Question: I need to convert a PSD to HTML5/CSS. I'm having problems finding a definitive answer on what elements to use. My layout consists of a header, content/sidebar and footer. The template structure is below.
I understand you can use multiple header / footer elements with HTML5, I've got the main header/footer tags. The main problem I'm having is with the structure of the content.
I've got a main content area, and then a sidebar, the sidebar content doesn't really relate to the content. Within the sidebar I need to have multiple content boxes.
The content area has various sections, mainly a featured image with text on, and then the rest is just the page text.
From what I understand, using the '<section>' tag to define the content / sidebar isn't semantic as it's not content related, it's page structure / layout. Does my markup below look correct for the structure I'm trying to achieve?
'''
<header>
</header>
<div class="wrapper">
<div class="main">
<section id="featured-content">
<img />
<p>Featured text</p>
</section>
<section id="main">
<header><h2>Title</h2></header>
<p>The rest of content goes here</p>
</section>
</div>
<aside class="sidebar">
<section class="content-box">
<header>Box title</header>
<p>Box content</p>
</section>
<section class="content-box">
<header>Box title</header>
<p>Box content</p>
</section>
</aside>
</div>
<footer>
</footer>'
'''

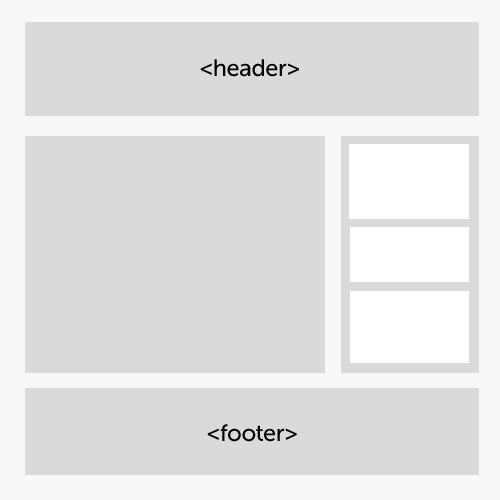
Answer: In general: If the 'header' only contains a heading, you could omit it.
If the main content of the page could stand on its own (e.g. like a blog post or similar), then you could use 'article' instead of 'section'.
As the '#featured-content' is some kind of abstract/summary of the main content, it should be part of the 'article'. It makes sense to include it in the 'header':
'''
<article>
<header>
<h2>(article title)</h2>
<img src="" alt="(article teaser image)">
<p>(article teaser text)</p>
</header>
<p>(article content)</p>
</article>
'''
(Only if the teaser is really complex (e.g. containing headings itself), it could get its own 'section'.)
Using 'aside' for the sidebar is correct, because its content is "tangentially related" to the whole page (!) and not only to the main content (in that case, it should be include in the 'article', too).
If all content blocks in that 'aside' are somewhat related, using 'section' inside of that 'aside' for each block is correct (but, depending on the actual content, 'article' could be appropriate, also). However, if the blocks inside of that 'aside' have no relation (easy test: do you find a heading for the whole 'aside'?), you could consider using a separate 'aside' for each of it:
'''
<div class="sidebar">
<aside>
<h2>...</h2>
</aside>
<aside>
<h2>...</h2>
</aside>
</div>
'''
So the structure could look like:
'''
<body>
<h1>...</h1> <!-- maybe with header -->
<article>
<h2>...</h2>
</article>
<aside>
<h2>...</h2> <!-- omit it or hide it visually -->
<section> <!-- or article -->
<h3>...</h3>
</section>
<section> <!-- or article -->
<h3>...</h3>
</section>
</aside> <!-- resp. use 1 aside for each block -->
<footer></footer>
</body>
'''